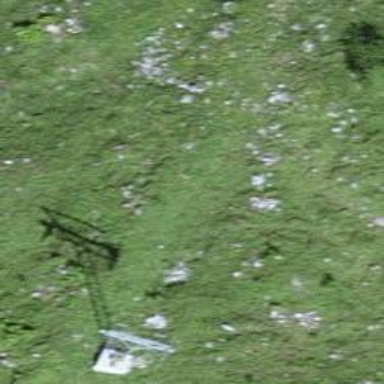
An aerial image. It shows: Pylon for aerialway.